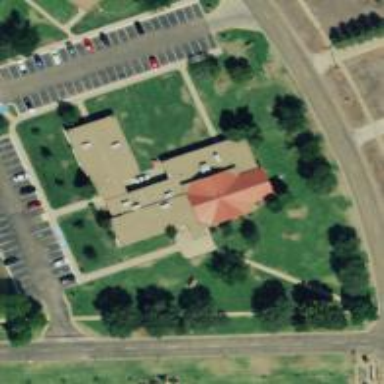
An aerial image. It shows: College building.